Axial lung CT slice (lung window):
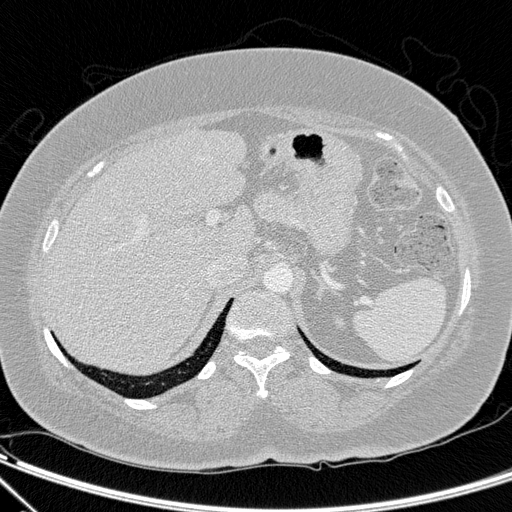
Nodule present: no